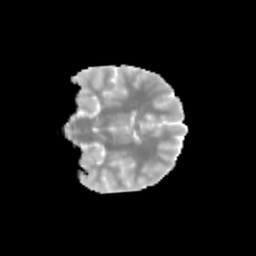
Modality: MD
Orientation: coronal
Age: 11
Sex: female
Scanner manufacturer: siemens
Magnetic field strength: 3 T
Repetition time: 3.8 s
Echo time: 0.07 s